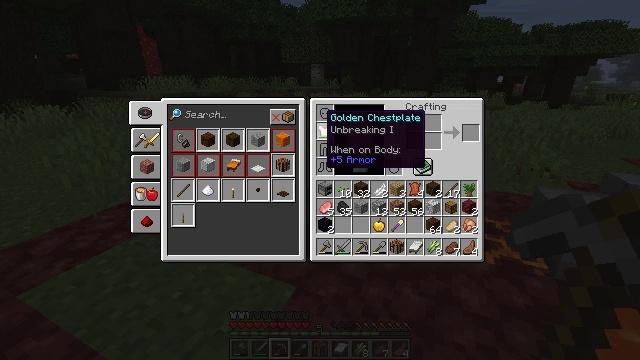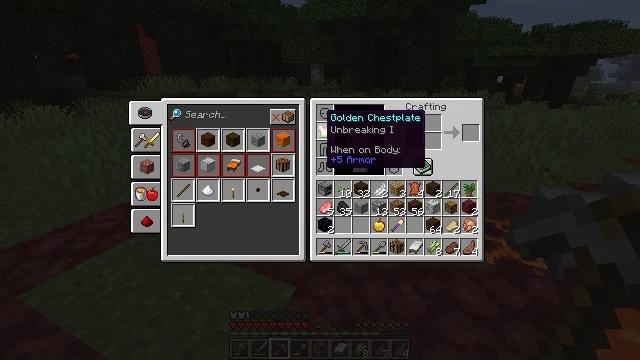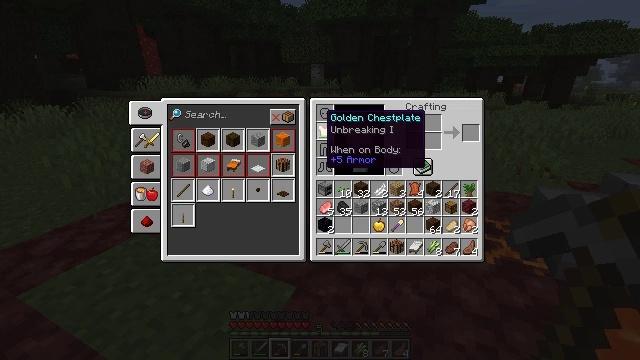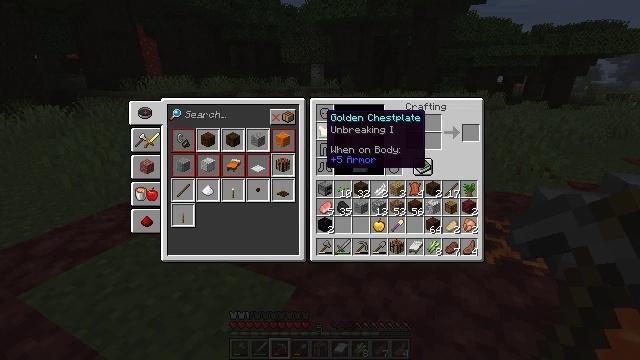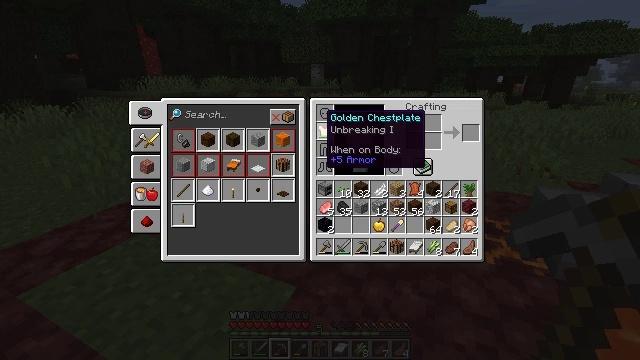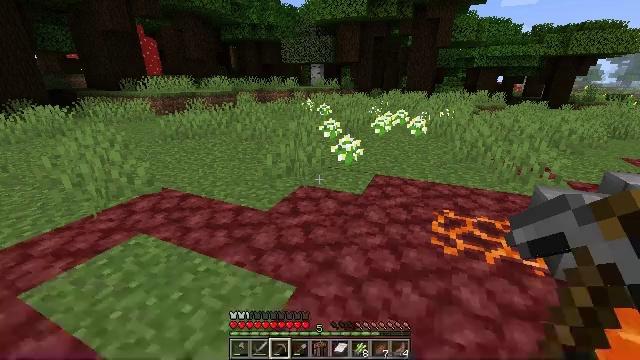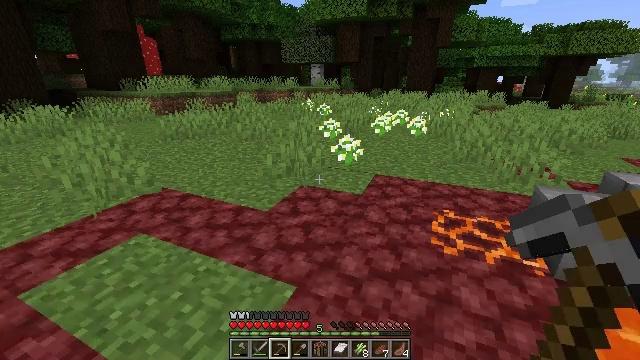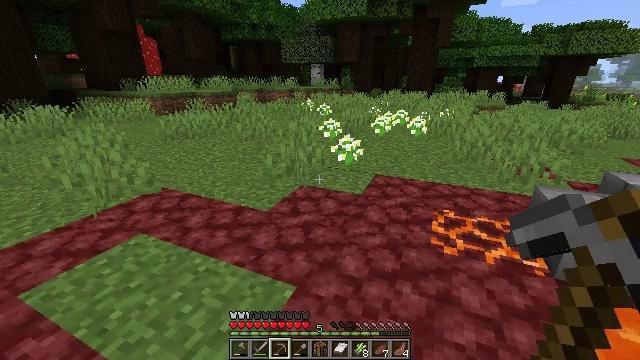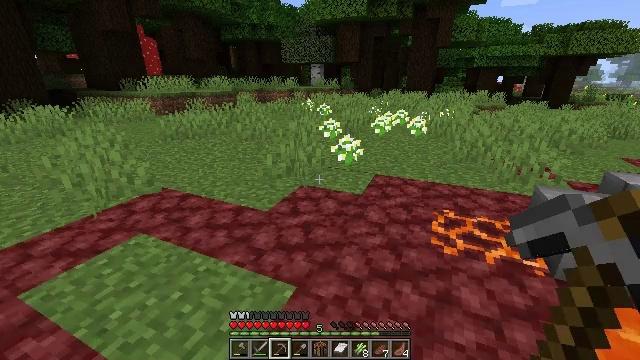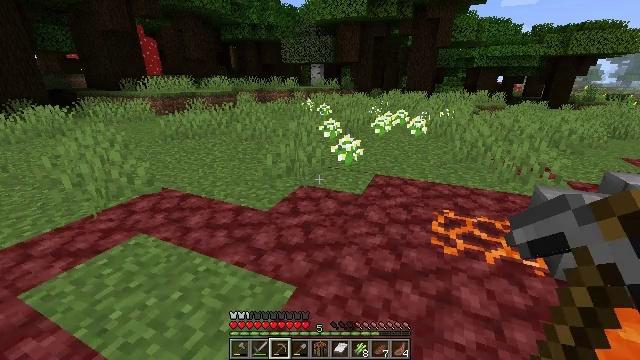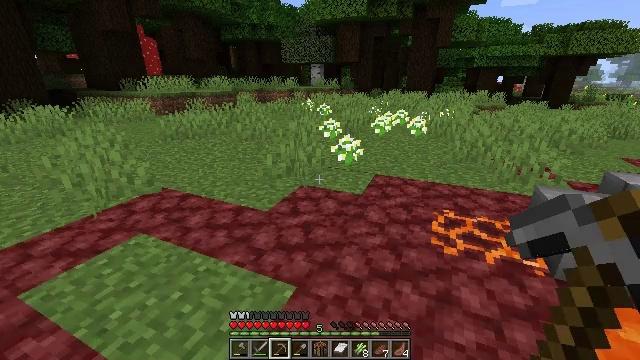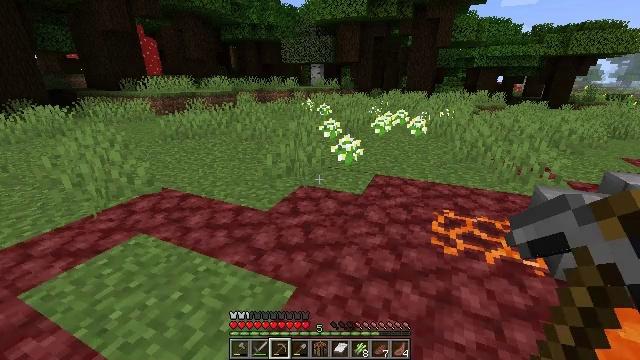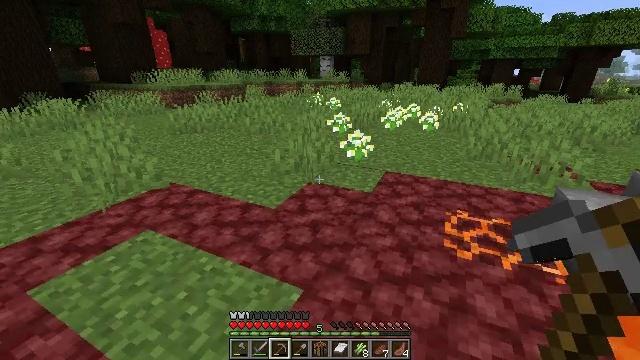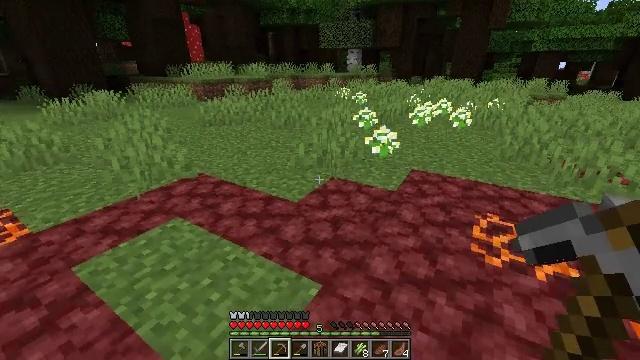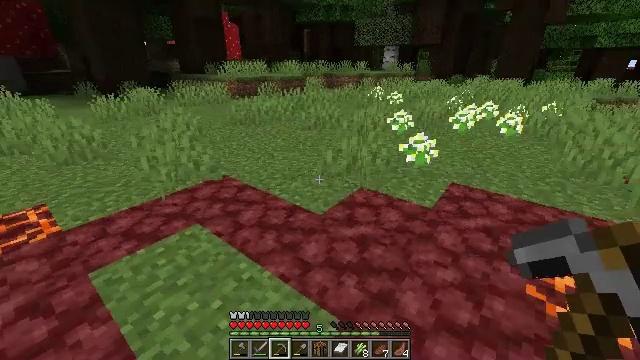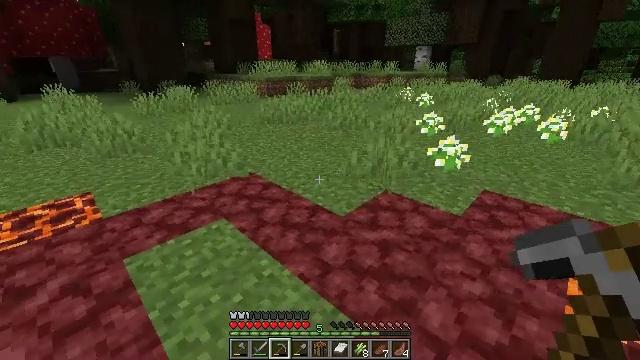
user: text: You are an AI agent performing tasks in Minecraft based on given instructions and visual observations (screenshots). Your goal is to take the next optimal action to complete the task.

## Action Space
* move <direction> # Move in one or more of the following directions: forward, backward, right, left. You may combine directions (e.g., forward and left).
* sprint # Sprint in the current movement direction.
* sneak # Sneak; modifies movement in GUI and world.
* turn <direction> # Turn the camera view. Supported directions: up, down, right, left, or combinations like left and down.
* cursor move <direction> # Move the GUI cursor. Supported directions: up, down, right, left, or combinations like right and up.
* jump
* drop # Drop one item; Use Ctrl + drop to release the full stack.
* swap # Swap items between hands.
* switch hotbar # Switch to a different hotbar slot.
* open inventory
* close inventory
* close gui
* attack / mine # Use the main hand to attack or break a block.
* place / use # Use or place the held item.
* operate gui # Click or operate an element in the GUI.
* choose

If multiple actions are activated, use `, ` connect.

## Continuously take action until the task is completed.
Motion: motion action
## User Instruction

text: Harvest tall grass for seeds.
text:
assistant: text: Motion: no_op
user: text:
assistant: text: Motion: no_op
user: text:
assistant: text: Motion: no_op
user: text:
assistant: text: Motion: no_op
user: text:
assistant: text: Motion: no_op
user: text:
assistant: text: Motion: no_op
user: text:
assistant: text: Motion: no_op
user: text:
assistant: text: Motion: no_op
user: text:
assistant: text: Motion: no_op
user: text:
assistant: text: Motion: no_op
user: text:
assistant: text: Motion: no_op
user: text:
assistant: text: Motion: move forward, turn left and down
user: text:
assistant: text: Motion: move forward, turn left and down
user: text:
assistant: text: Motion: move forward, turn left
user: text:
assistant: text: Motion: move forward, turn left
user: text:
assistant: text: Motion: move forward, turn left
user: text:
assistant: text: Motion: move forward, turn left
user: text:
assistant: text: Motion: move forward, turn left
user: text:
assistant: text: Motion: move forward, turn left
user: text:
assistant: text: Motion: move forward, turn left
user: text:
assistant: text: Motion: move forward
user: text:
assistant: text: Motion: move forward
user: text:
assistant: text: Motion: move forward, turn left and down
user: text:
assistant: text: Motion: move forward, turn left and down
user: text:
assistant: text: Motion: move forward, turn left and down
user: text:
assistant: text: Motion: move forward, turn left and down
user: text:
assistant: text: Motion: move forward and move right, turn left
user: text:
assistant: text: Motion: move forward and move right, turn left
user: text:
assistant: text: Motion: move forward and move right, turn left and up
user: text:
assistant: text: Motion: move right, turn left